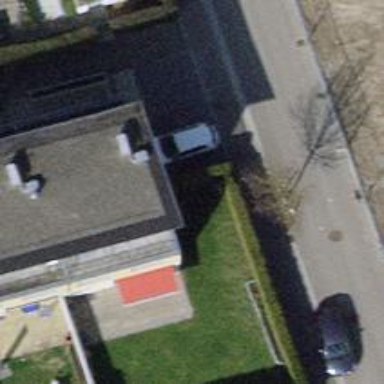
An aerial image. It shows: Street cabinet of man-made origin.